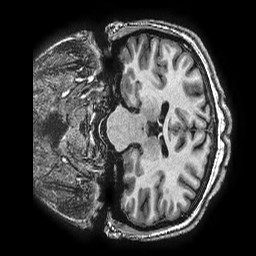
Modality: T1w
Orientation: coronal
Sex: female
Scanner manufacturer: ge
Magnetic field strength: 3 T
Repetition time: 0.0077 s
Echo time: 0.003436 s